Field crop: maize
Growth stage: 2
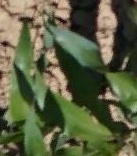
Species: maize